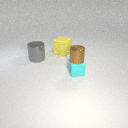
small cyan rubber cube below small brown metal cylinder